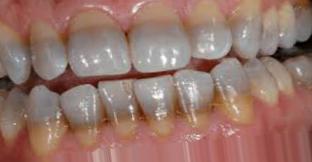
Condition: Tooth Discoloration